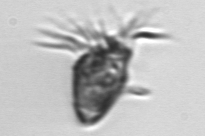
Label: Tontonia_appendiculariformis